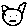
Label: cat